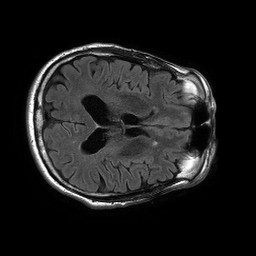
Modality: FLAIR
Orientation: axial
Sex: male
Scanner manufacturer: philips
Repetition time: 11 s
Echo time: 0.125 s